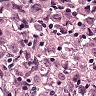
Metastatic tissue present: yes